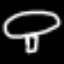
Label: mushroom